Interaction volume radius: 5 \u00c5
Interaction volume height: 45 \u00c5
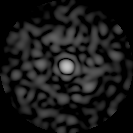
Disorder parameter: 0.8264